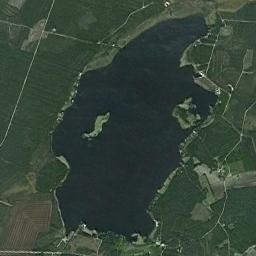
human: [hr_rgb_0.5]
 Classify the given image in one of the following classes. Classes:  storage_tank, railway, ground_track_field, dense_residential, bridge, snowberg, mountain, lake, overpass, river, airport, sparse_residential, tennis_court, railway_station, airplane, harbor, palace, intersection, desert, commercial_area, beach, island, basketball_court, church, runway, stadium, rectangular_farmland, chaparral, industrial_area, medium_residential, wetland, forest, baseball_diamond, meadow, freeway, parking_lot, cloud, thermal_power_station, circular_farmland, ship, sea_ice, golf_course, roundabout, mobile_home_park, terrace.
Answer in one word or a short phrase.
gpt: lake